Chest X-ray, PA view. Patient: 60 years old, sex M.
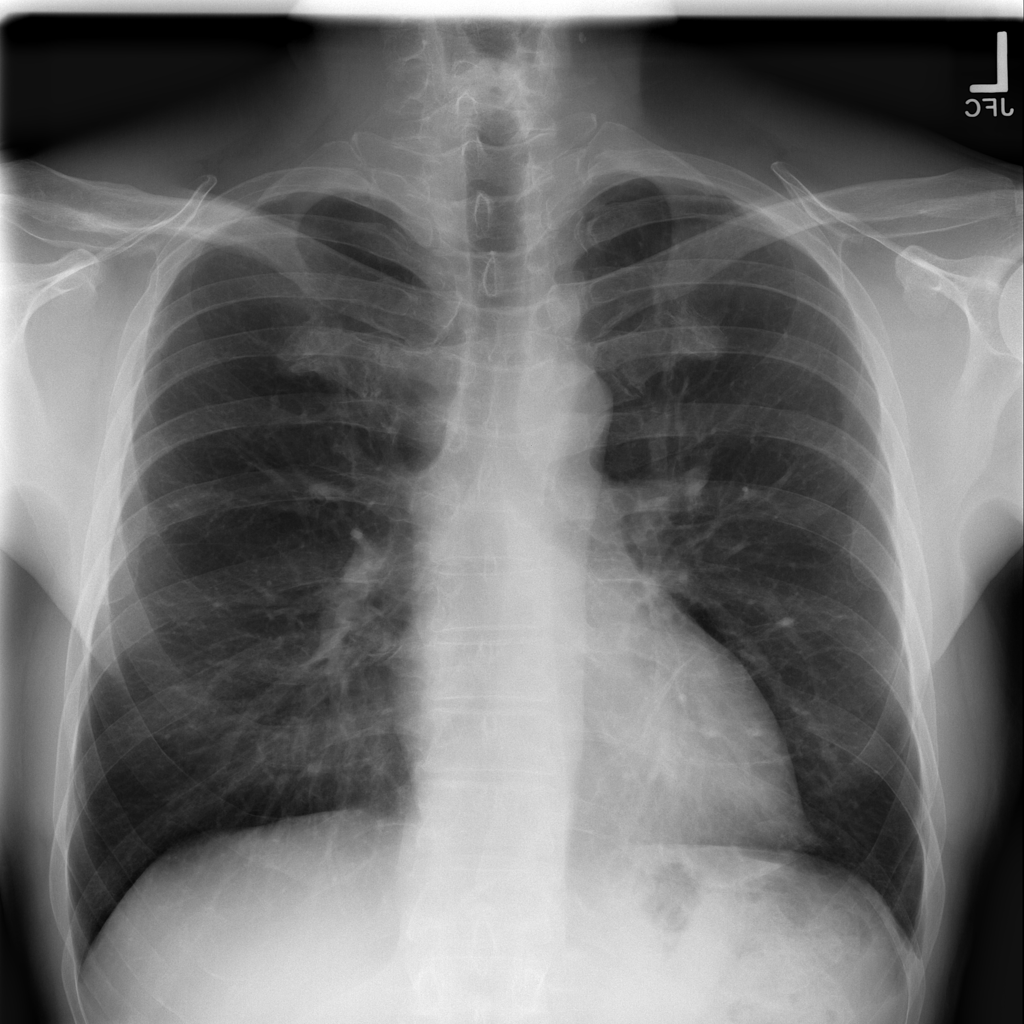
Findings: No Finding